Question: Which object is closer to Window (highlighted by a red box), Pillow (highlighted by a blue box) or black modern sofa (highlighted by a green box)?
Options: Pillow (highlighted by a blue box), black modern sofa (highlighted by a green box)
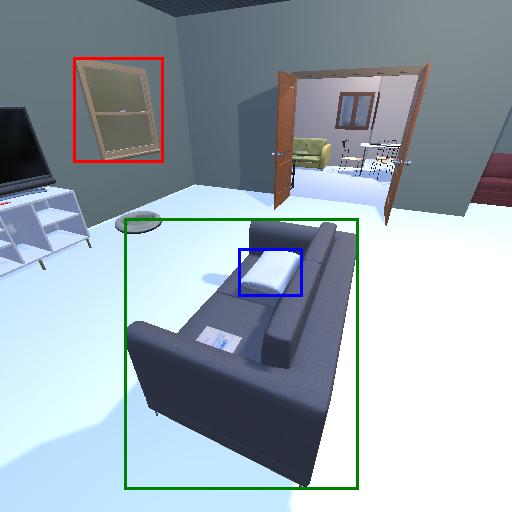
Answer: Pillow (highlighted by a blue box)